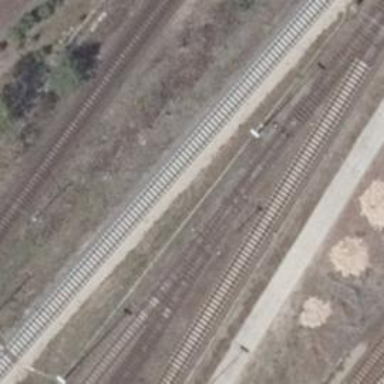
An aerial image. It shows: Railway switch.